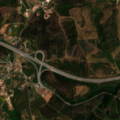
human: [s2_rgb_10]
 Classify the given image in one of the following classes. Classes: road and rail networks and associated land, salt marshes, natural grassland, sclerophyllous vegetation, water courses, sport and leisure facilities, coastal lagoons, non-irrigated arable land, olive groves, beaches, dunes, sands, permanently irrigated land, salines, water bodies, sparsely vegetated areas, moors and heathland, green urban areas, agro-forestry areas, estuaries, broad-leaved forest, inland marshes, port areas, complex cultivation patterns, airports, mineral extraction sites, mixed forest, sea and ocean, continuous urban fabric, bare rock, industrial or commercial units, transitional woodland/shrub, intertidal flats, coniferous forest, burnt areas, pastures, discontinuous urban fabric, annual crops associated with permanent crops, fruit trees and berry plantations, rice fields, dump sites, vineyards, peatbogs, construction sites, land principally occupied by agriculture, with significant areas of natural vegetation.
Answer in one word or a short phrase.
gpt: olive groves, transitional woodland/shrub